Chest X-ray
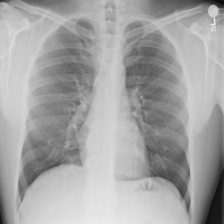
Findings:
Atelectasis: negative
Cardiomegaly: negative
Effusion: negative
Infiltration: negative
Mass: negative
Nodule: negative
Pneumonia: negative
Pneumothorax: negative
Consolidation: negative
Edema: negative
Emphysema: negative
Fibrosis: negative
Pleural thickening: negative
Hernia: negative